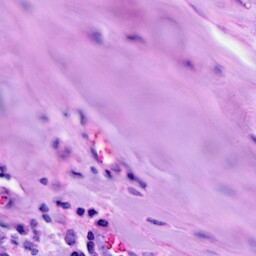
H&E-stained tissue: Breast